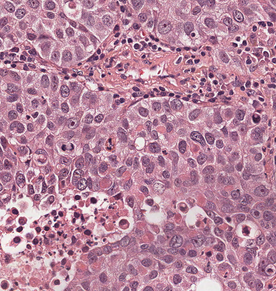
Tumor epithelial tissue: yes
Tumor-associated stroma tissue: yes
Normal tissue: no